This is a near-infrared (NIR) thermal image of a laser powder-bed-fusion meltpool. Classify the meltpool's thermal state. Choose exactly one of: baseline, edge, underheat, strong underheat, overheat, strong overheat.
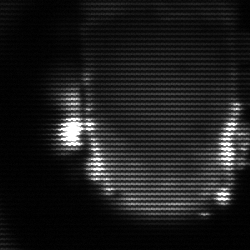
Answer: baseline